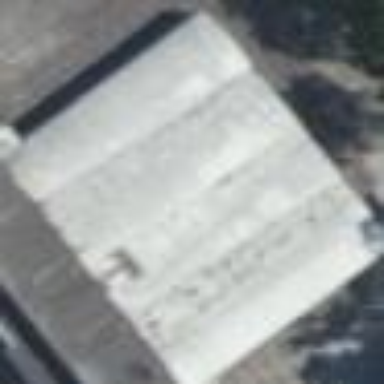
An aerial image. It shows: Building with bowling alley inside.